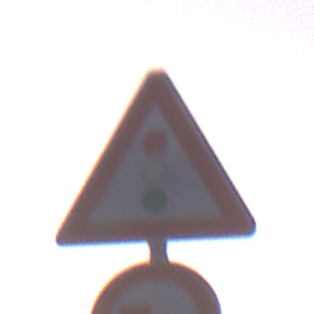
Verkehrszeichen: Lichtzeichenanlage
Zusatzzeichen unten: UeberholverbotKraftfahrzeuge
Umgebung: Outdoor, RoadRail
Tageszeit: Dawn
Wetter: Clear
Licht: Natural
Jahreszeit: NotSpecified
Kontrast: LowContrast